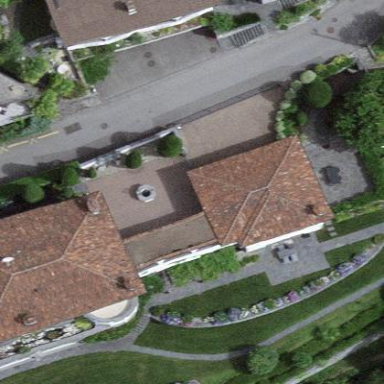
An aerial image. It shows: Building with hipped roof shape.